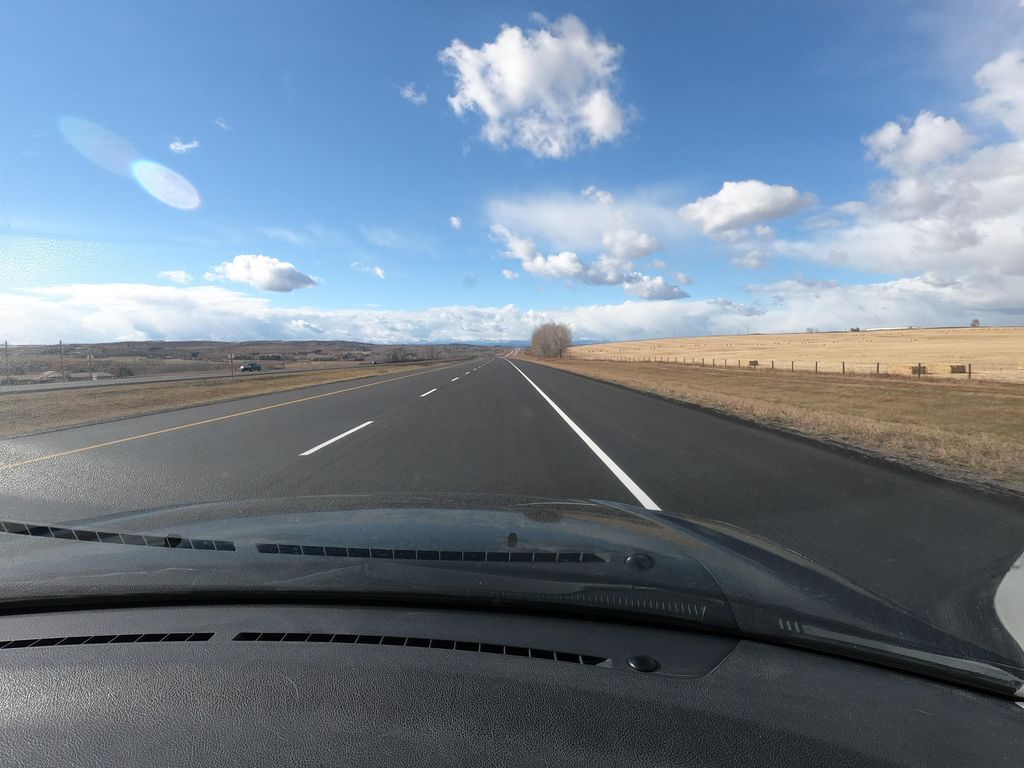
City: calgary